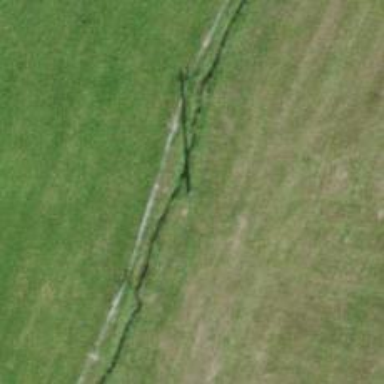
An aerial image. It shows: Minor power line.